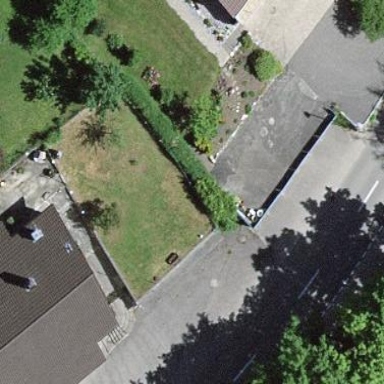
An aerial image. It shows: Garage.